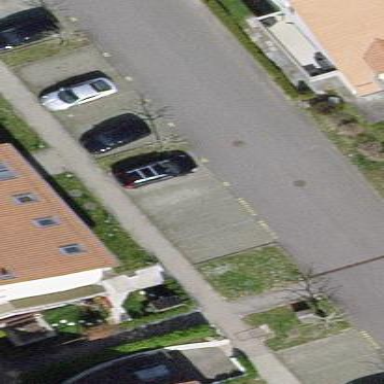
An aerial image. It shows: Parking available on the street side.